七年级 · 组合几何学
将图 1 中周长为 36 的长方形纸片剪成 1 号、 2 号、 3 号、 4 号正方形和 5 号长方形, 并将它们按图 2 的方式放入周长为 55 的长方形中, 则没有覆盖的阴影部分的周长为 $(\quad)$

因1

$\mathbb{Z}_{2}$
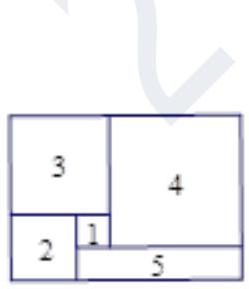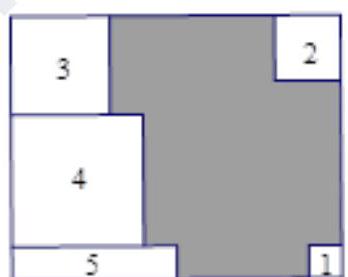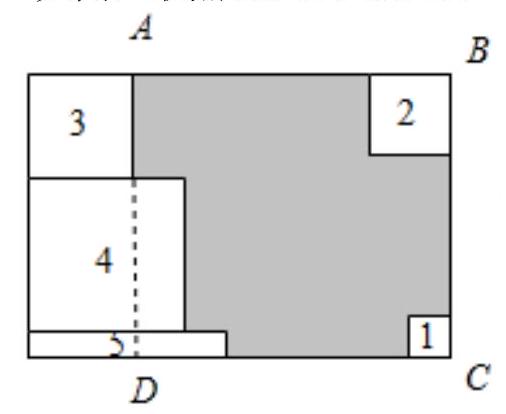
A. 18
B. 26
C. 34
D. 46
答案: D
解析: 1 号正方形的边长为 $\mathrm{x}, 2$ 号正方形的边长为 $\mathrm{y}$, 则 3 号正方形的边长为 $\mathrm{x}+\mathrm{y}, 4$ 号正方形的边长为 $2 \mathrm{x}+\mathrm{y}, 5$ 号长方形的长为 $3 \mathrm{x}+\mathrm{y}$, 宽为 $\mathrm{y}-\mathrm{x}$,

由图 1 中长方形的周长为 36,

则 $\mathrm{y}+2(\mathrm{x}+\mathrm{y})+(2 \mathrm{x}+\mathrm{y})=18$,

$\therefore \mathrm{x}+\mathrm{y}=\frac{9}{2}$,

如图, 取点 A、B、C、D,

$\because$ 长方形的周长为 55,

$\therefore 2(A B+A D)=2\left(\frac{55}{2}-3 x-4 y+x+y+2 x+y+y-x\right)$

$=2\left(\frac{55}{2}-x-y\right)$

$=55-2(x+y)$

$=55-9$

$=46$.

故答案为: 46 .